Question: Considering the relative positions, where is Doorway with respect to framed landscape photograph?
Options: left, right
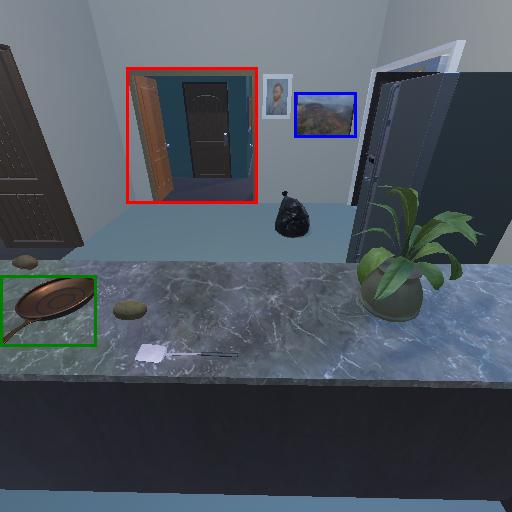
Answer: left